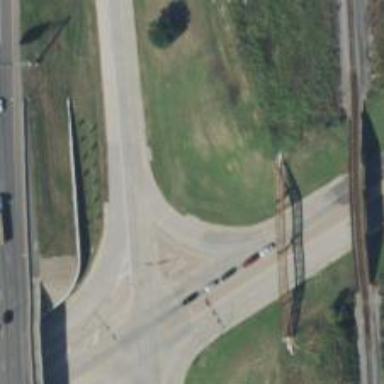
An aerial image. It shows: Secondary link road.